Question: I have a basic form with a combobox, a textbox, and a button on it. The combobox has an unalterable number of items within it, but the items themselves can be changed by inputting a new value for the selected item.

From the example in the picture, if I input a string such as "identifier", the selected item in the combobox changes from "ID" to "identifier", as expected. However, if I input "id", the logic (below) executes normally, the item updates, but visually, the item does not change from "ID" to "id".
Here is the code for the event handler of the button
'''
private void btnApply_Click(object sender, EventArgs e) {
string newValue = txtNewName.Text;
if(string.IsNullOrWhiteSpace(newValue)) {
MessageBox.Show("Please input a new column name");
return;
}
if(cmbHeaderNames.Items.Contains(newValue)) {
MessageBox.Show("A column with that name already exists");
return;
}
cmbHeaderNames.Items[cmbHeaderNames.SelectedIndex] = newValue;
txtNewName.Text = "";
}
'''
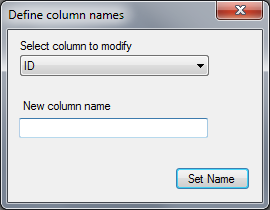
Answer: I believe that the ComboBox is doing some string comparison, because the following code sample works.
'''
if (comboBox1.SelectedItem.ToString().ToUpper() == textBox1.Text.ToUpper())
{
comboBox1.Items[comboBox1.SelectedIndex] = string.Empty;
comboBox1.Items[comboBox1.SelectedIndex] = textBox1.Text;
}
'''
Apparently, the update successfully applies if the two string values are not identical when applying ToUpper() or ToLower().